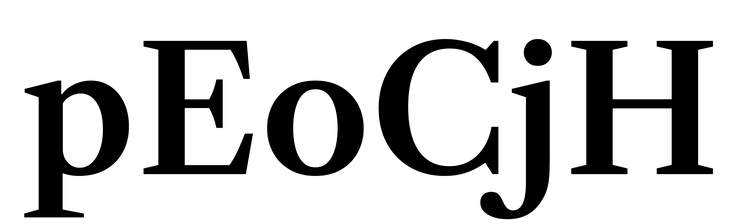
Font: LibreCaslonText_SemiBold